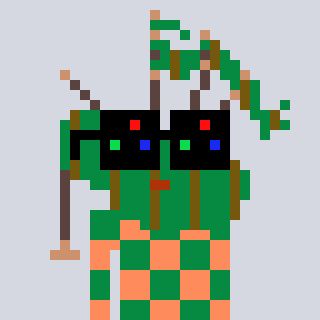
a pixel art character with square black sunglasses, a bagpipe-shaped head and a peachy-colored body on a cool background